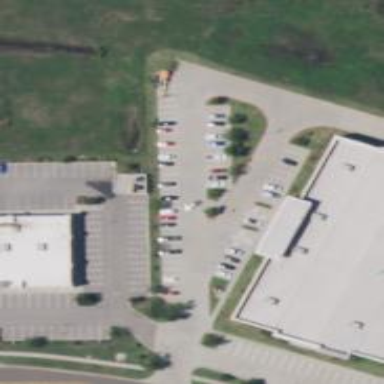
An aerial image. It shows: Parking space.